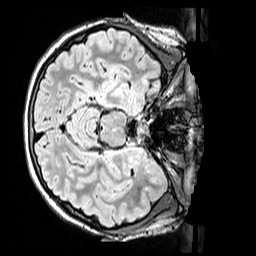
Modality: FLAIR
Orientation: axial
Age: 13
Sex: female
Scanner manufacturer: siemens
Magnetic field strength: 3 T
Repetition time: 5 s
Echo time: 0.388 s